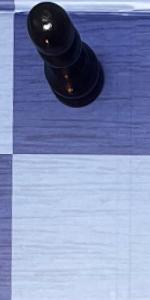
Label: Empty